Interaction volume radius: 5 \u00c5
Interaction volume height: 20 \u00c5
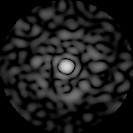
Disorder parameter: 0.8626